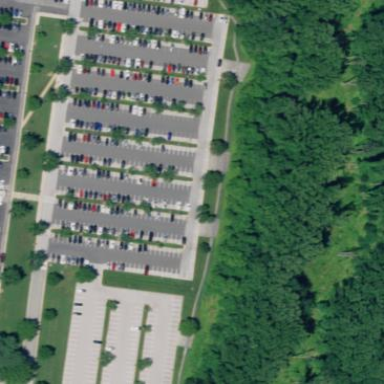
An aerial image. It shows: Parking area with surface.